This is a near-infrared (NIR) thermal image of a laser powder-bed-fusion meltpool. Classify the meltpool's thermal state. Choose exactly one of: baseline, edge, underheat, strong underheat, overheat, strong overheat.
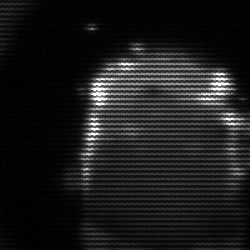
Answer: baseline